Field crop: maize
Growth stage: 2
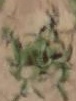
Species: atriplex